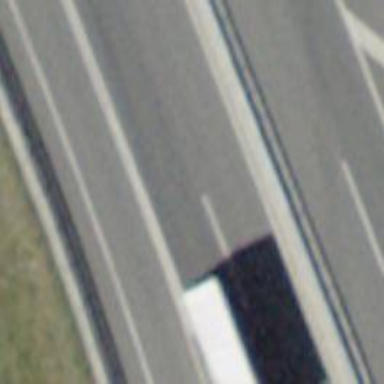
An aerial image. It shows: Motorway junction.